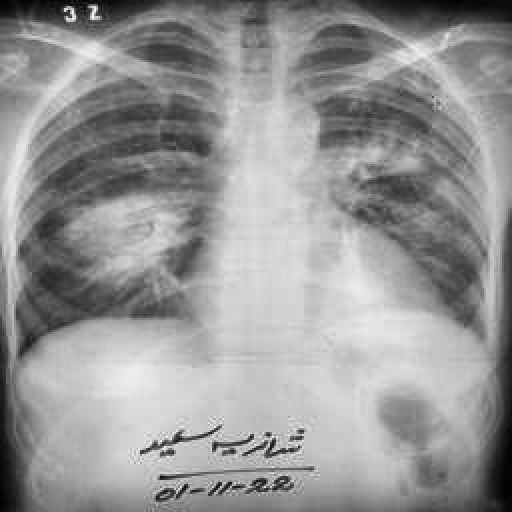
Finding: TUBERCULOSIS